Question: I am using <URL>, and I'm mostly satisfied with it.
A node is generated like this:
'''
<li>
<span><i class="icon-leaf"></i>
Name
</span>
<a href="">Goes somewhere</a>
</li>
'''
Javascript:
'''
$(function () {
$('.tree li:has(ul)').addClass('parent_li').find(' > span').attr('title', 'Collapse this branch');
$('.tree li.parent_li > span').on('click', function (e) {
var children = $(this).parent('li.parent_li').find(' > ul > li');
if (children.is(":visible")) {
children.hide('fast');
$(this).attr('title', 'Expand this branch').find(' > i').addClass('icon-plus-sign').removeClass('icon-minus-sign');
} else {
children.show('fast');
$(this).attr('title', 'Collapse this branch').find(' > i').addClass('icon-minus-sign').removeClass('icon-plus-sign');
}
e.stopPropagation();
});
});
'''
Each node has a icon, a name, and a link. When I click the element, the current branch expands or collapses.
I would like to change it so that the icon would expand/collapse the branch, and the name would be the link. The end result should be looking like:

I'm new to html,css and javascript and I don't know what modifications I need to do to css/javascript to get it, can anyone help me?
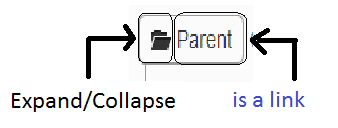
Answer: Your attempt does not work because the click event handler is attached to the whole 'span' element, which comprises the icon and the link.
To make it work, you have to make 2 small modifications to the javascript code:
- 'i''.tree li.parent_li > span > i'- '$(this)''span'
So the whole javascript code would become:
'''
$(function () {
$('.tree li:has(ul)').addClass('parent_li').find(' > span').attr('title', 'Collapse this branch');
$('.tree li.parent_li > span > i').on('click', function (e) {
var $this = $(this);
var $span = $this.parent();
var children = $span.parent('li.parent_li').find(' > ul > li');
if (children.is(":visible")) {
children.hide('fast');
$span.attr('title', 'Expand this branch');
$this.addClass('icon-plus-sign').removeClass('icon-minus-sign');
} else {
children.show('fast');
$span.attr('title', 'Collapse this branch')
$this.addClass('icon-minus-sign').removeClass('icon-plus-sign');
}
e.stopPropagation();
});
});
$('.icon-plus-sign').parent().next().next().children('li').hide();
'''